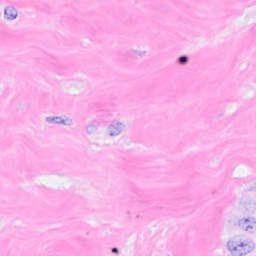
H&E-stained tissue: Breast